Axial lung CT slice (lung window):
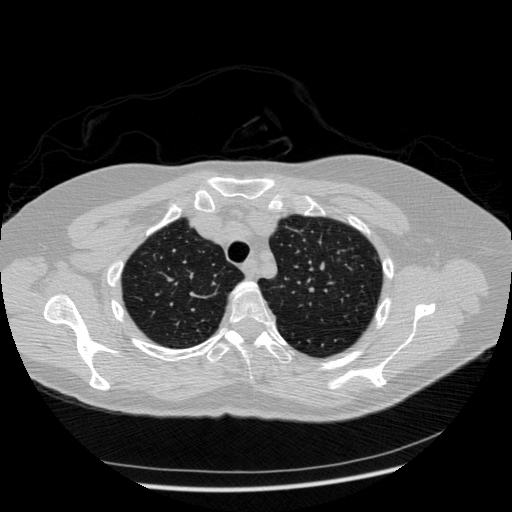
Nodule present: no